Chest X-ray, AP view. Patient: 23 years old, sex M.
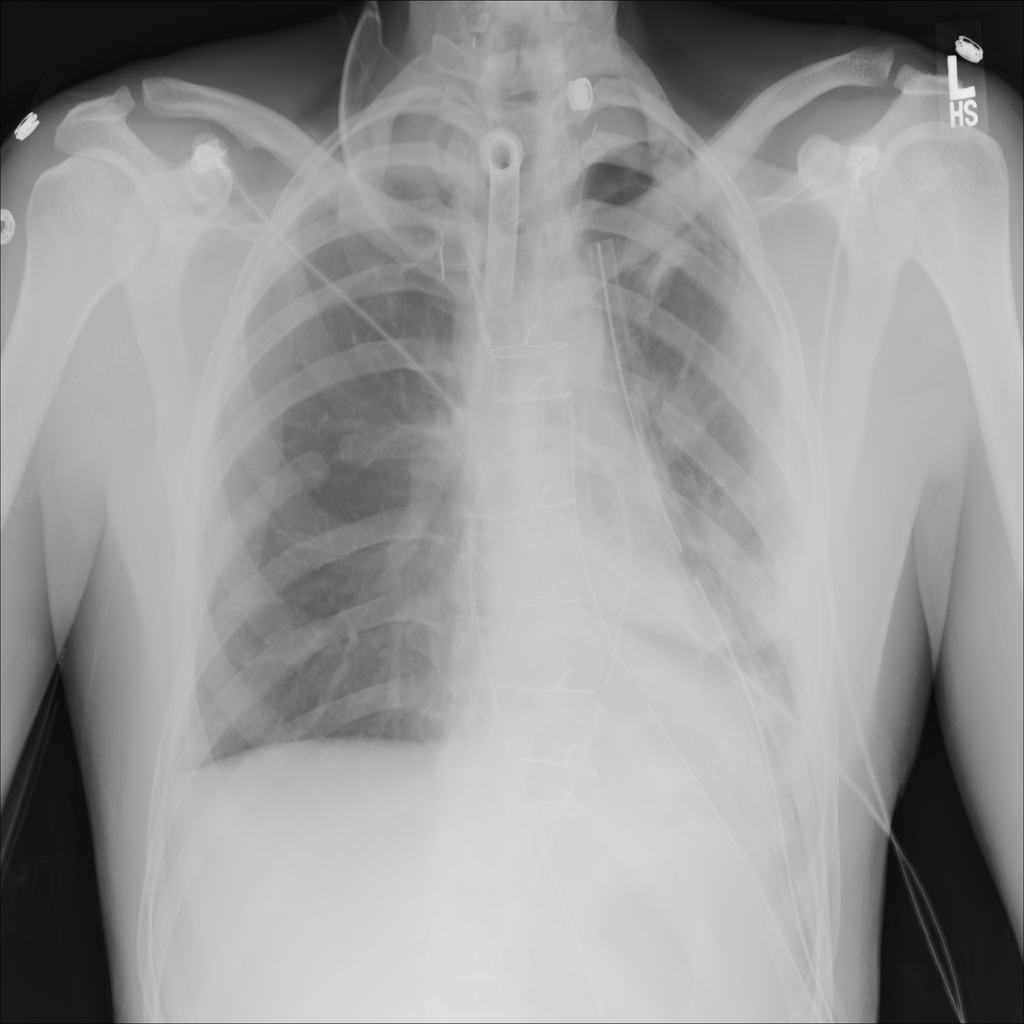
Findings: Pneumothorax